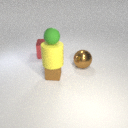
large yellow rubber cylinder below small green rubber sphere